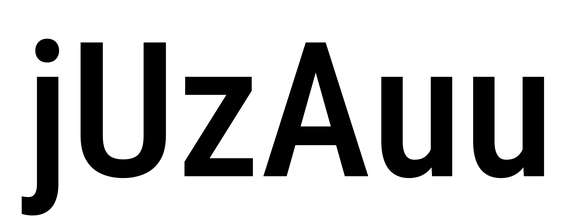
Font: Roboto_Condensed_Medium